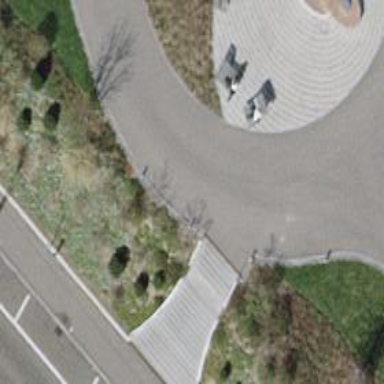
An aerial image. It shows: Road with steps.